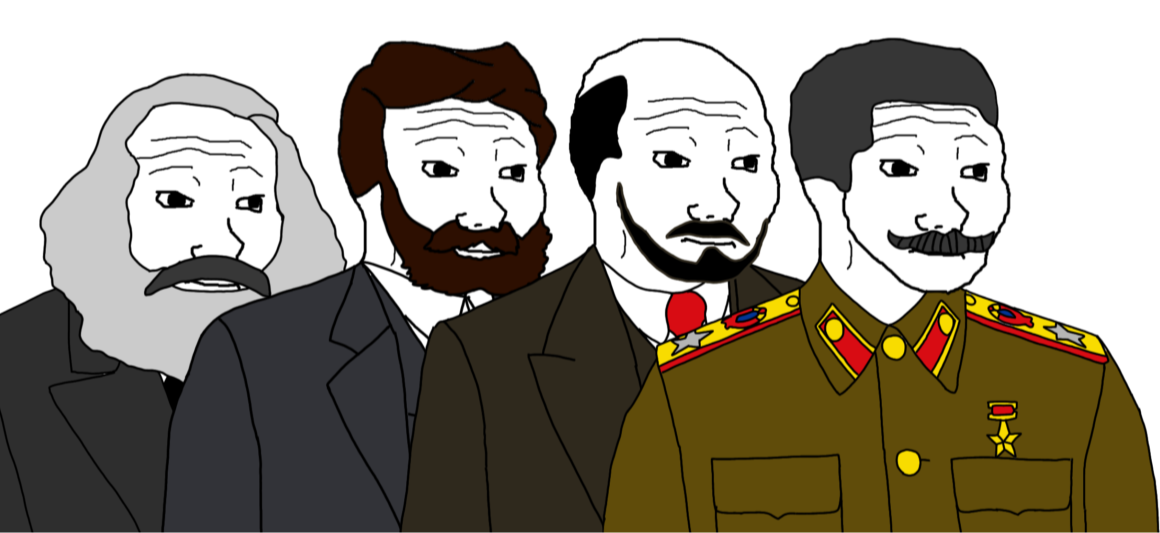
Label: 5_unsorted